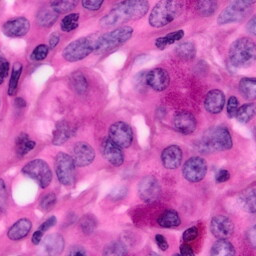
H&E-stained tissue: Pancreatic